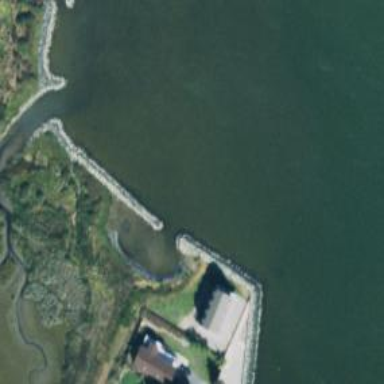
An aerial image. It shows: Breakwater structure.